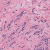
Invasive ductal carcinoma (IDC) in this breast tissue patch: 1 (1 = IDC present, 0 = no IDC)